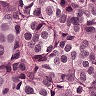
Metastatic tissue present: yes